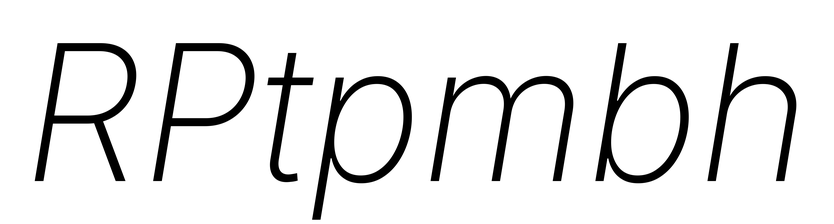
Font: Inter-Italic_ExtraLight_Italic